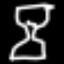
Label: hourglass